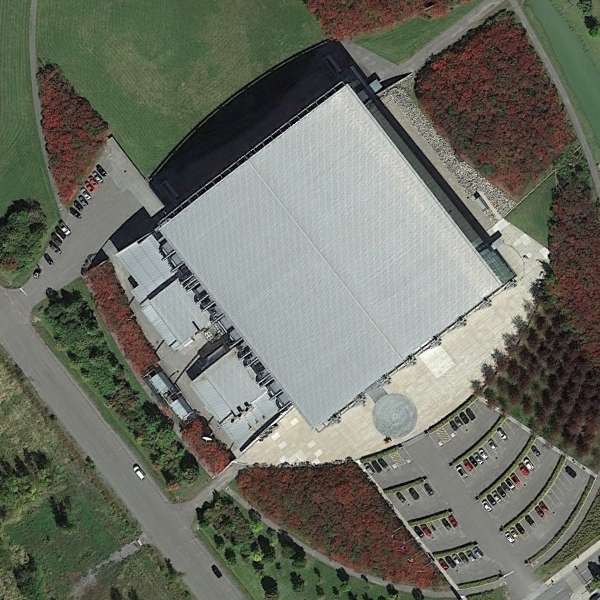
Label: Center